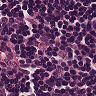
Metastatic tissue present: no